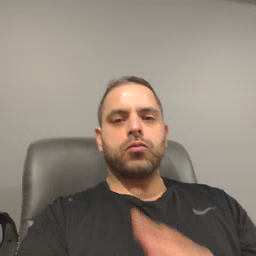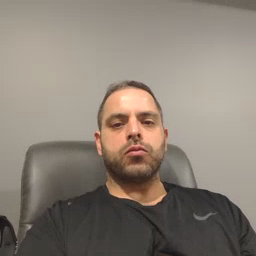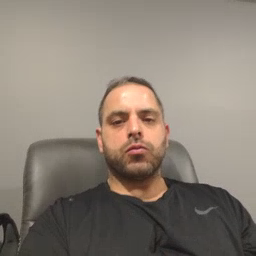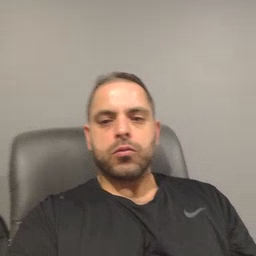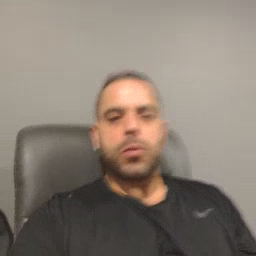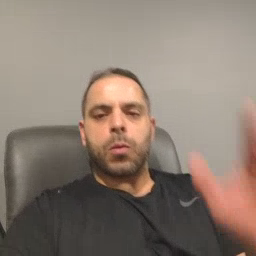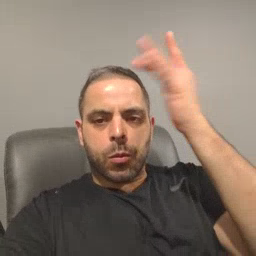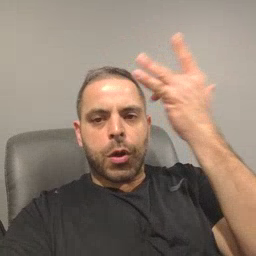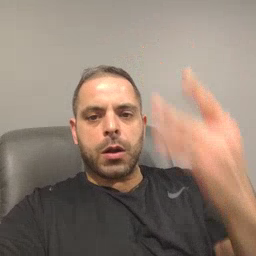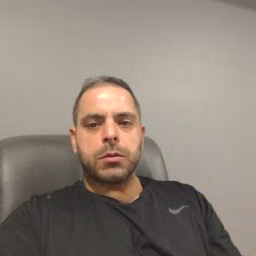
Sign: why